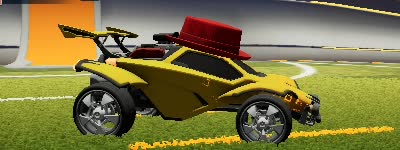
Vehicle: octane